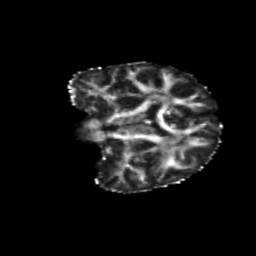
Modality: FA
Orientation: coronal
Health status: ill
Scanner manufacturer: siemens
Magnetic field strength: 3 T
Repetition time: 6.8 s
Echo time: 0.097 s